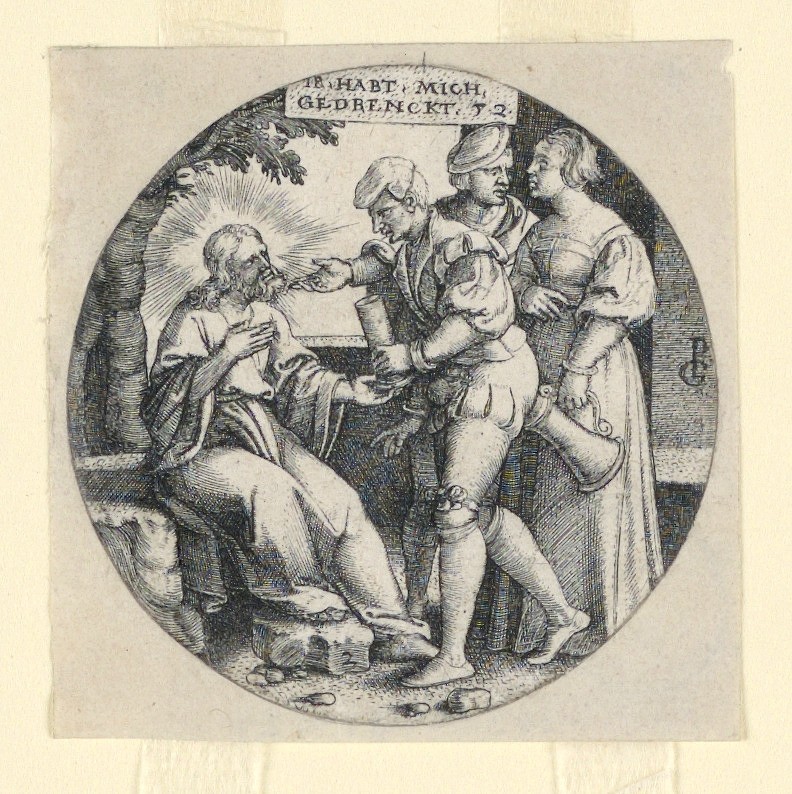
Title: Christ in the Garden
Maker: Georg Pencz, German, 1500–1550
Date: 1500–50
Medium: Engraving on cream laid paper
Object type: Print
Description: Circular composition. Christ is seated at left, receiving a goblet presented by a man who stands with another man and a woman, to the right.